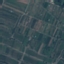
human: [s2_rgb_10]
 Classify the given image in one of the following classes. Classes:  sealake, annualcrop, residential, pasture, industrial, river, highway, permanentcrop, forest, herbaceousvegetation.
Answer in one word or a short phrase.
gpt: PermanentCrop